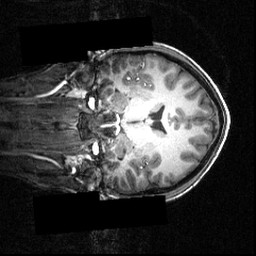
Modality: T1w
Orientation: coronal
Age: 21
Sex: male
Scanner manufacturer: siemens
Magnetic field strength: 3.951 T
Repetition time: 1.5 s
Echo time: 0.00335 s